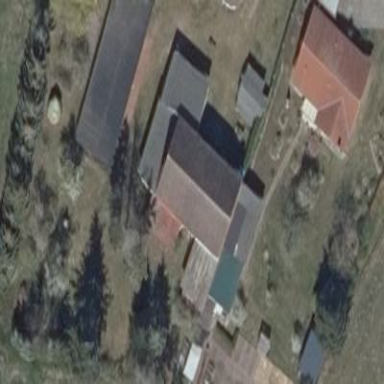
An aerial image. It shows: Barn.